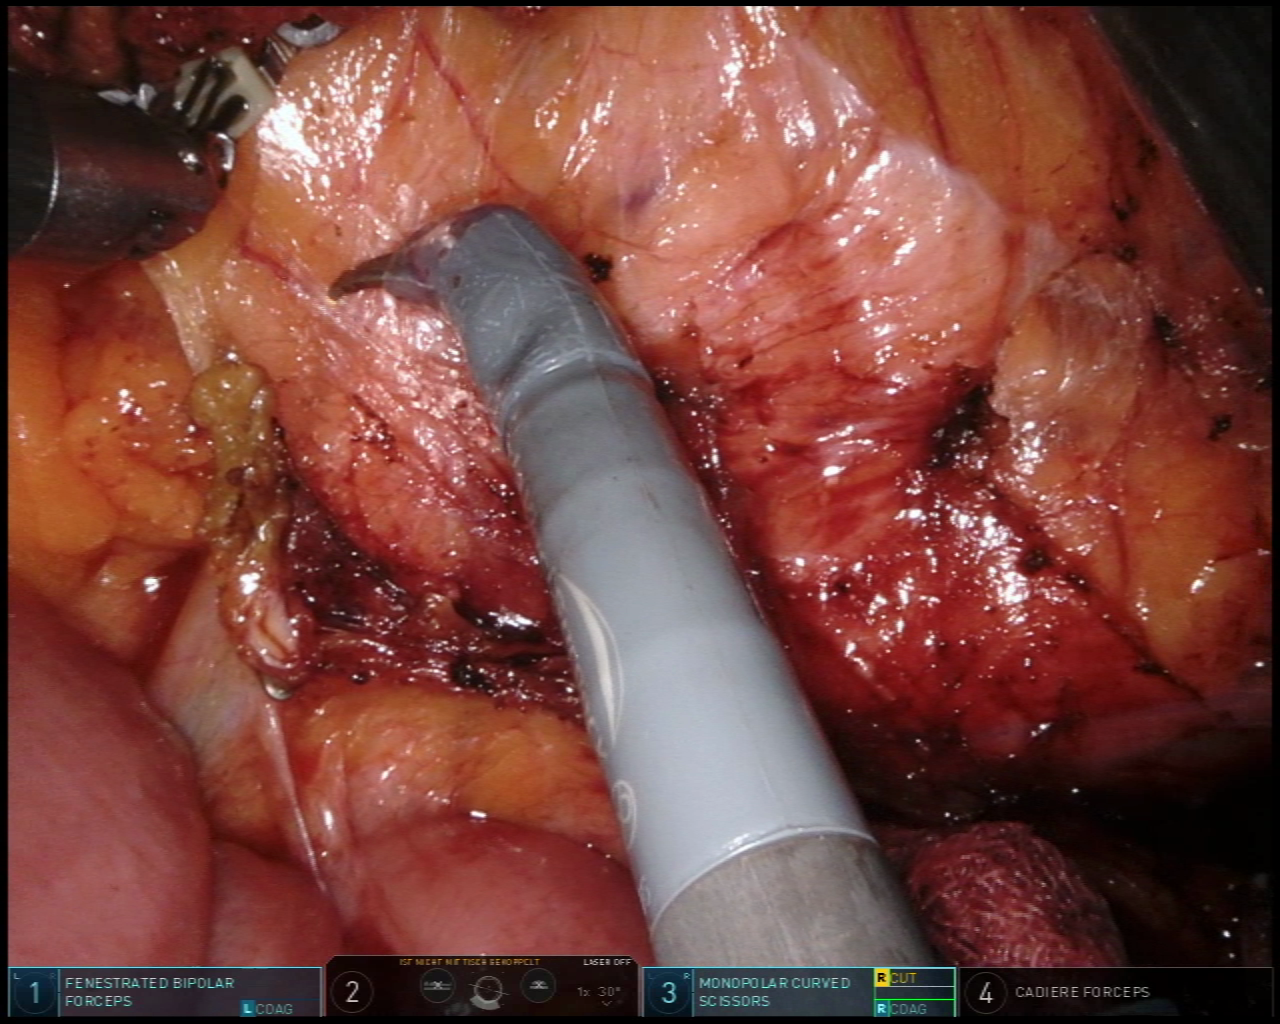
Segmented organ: small_intestine
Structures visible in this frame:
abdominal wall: no
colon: no
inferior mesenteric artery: no
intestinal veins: yes
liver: no
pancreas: no
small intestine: yes
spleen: no
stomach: no
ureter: no
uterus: no
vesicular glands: no